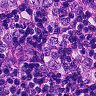
Metastatic tissue present: yes